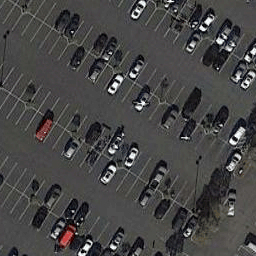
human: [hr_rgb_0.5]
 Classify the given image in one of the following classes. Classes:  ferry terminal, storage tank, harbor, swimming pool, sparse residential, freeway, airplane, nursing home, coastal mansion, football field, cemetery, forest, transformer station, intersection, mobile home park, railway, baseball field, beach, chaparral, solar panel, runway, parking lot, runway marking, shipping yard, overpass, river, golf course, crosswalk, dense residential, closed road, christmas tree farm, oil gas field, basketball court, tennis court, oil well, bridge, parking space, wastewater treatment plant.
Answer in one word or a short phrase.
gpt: parking lot